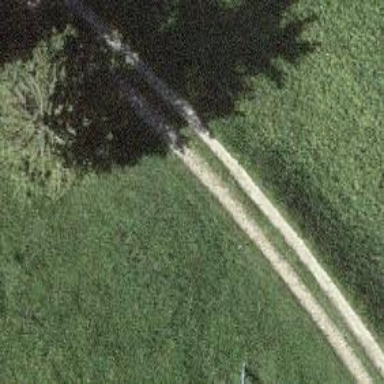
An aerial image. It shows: Service road with unpaved surface of grade3.